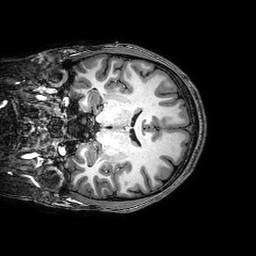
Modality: T1w
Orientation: coronal
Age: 25
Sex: male
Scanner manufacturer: philips
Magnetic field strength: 3 T
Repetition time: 0.008313 s
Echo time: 0.00383 s